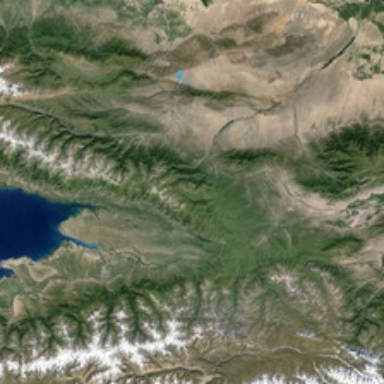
A large piece of mountain is near a lake .